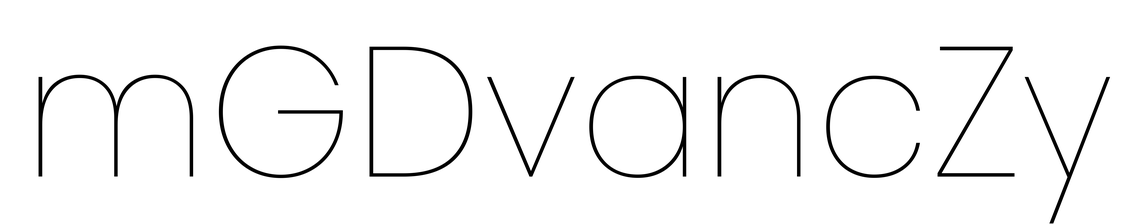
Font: Poppins-Thin